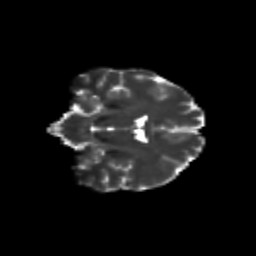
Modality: T2w
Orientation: coronal
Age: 25
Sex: female
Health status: healthy
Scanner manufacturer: siemens
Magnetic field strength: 3 T
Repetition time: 8.6 s
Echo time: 0.095 s